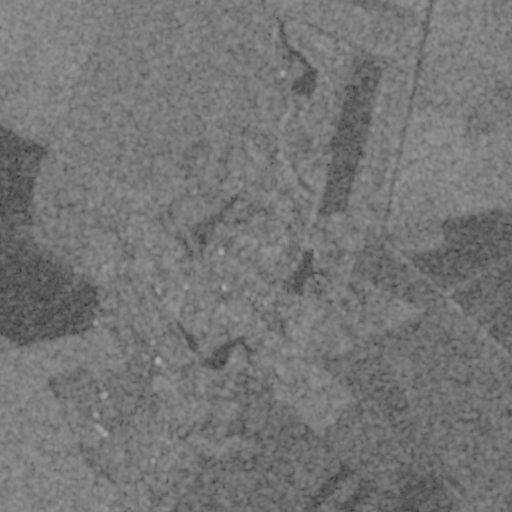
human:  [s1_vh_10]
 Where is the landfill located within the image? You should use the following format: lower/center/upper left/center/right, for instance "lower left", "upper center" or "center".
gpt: The landfill is located in the center left of the image.
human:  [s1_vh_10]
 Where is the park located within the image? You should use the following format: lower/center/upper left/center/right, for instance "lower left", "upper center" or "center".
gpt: The park is located in the center of the image.
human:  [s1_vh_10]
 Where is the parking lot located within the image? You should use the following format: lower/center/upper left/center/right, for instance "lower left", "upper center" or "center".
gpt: There is no parking lot in the image.

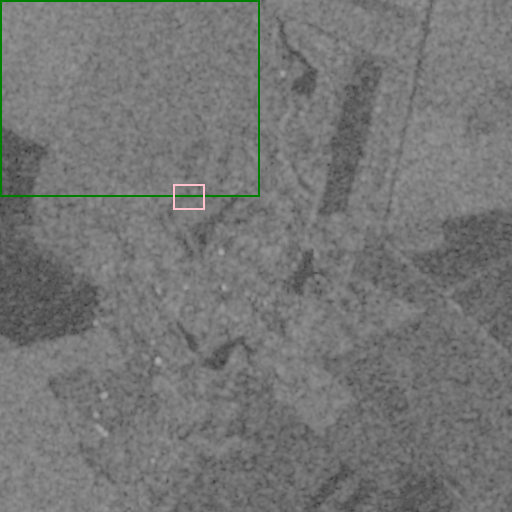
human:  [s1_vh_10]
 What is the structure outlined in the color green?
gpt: The structure outlined in green is a crop field.
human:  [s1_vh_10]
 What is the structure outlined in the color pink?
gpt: The structure outlined in pink is a park.
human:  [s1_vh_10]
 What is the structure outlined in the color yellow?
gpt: There is no yellow outline.